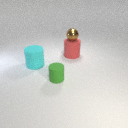
large red rubber cylinder below small brown metal sphere